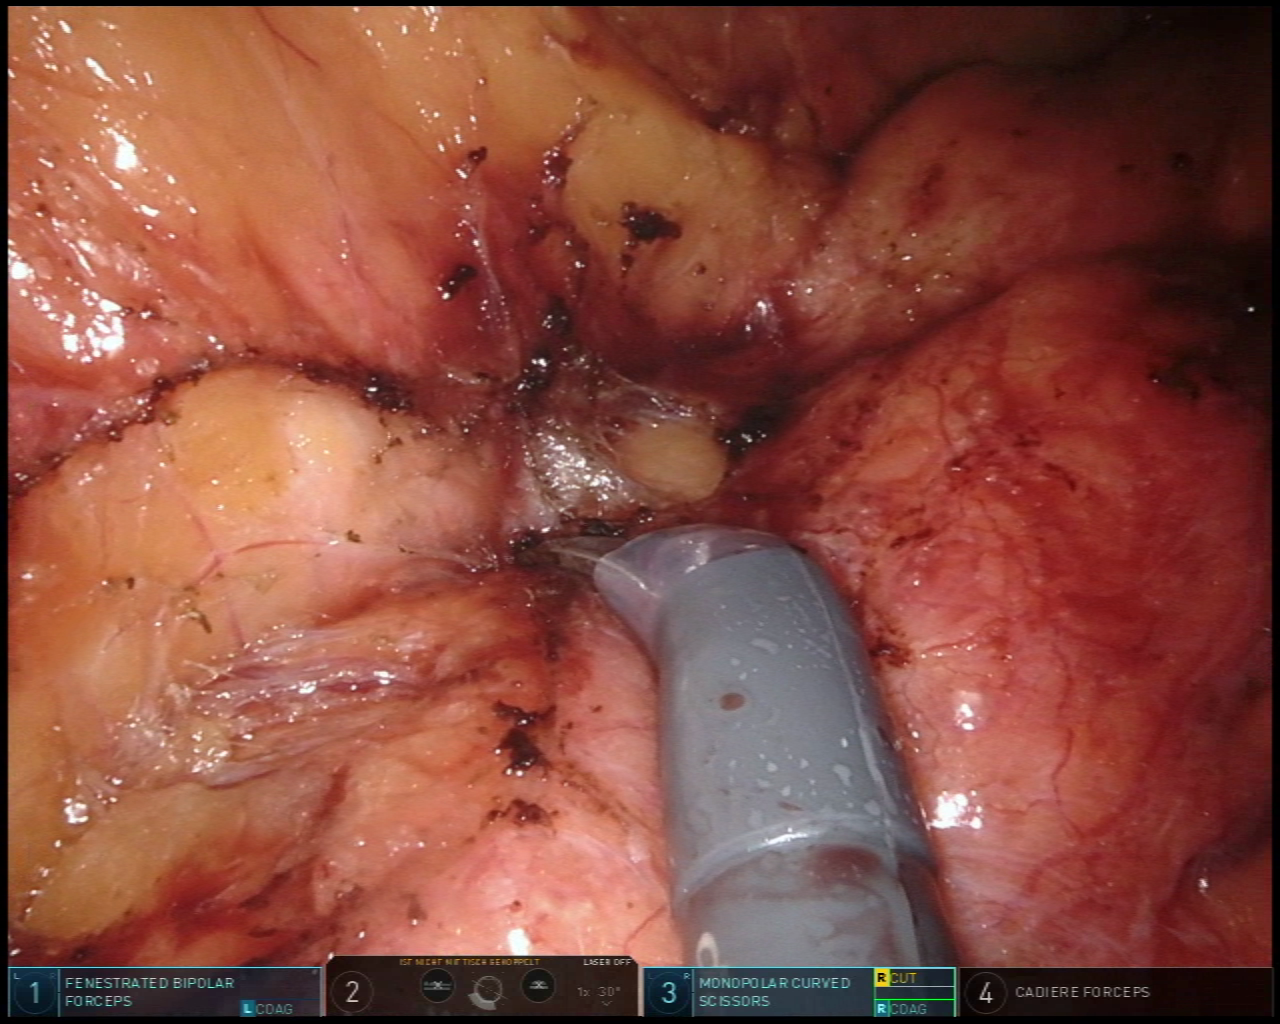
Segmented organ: pancreas
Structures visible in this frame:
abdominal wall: no
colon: no
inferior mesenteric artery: no
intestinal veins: no
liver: no
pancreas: yes
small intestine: no
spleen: no
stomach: no
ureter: no
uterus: no
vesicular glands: no